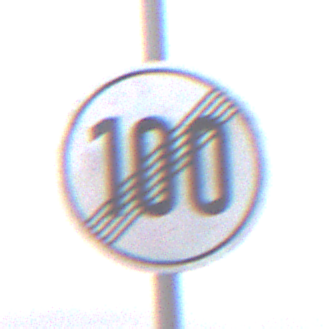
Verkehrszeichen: EndeGeschwindigkeit100
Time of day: Midday
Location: Outdoor (Nature)
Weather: Overcast
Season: NotSpecified
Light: Natural